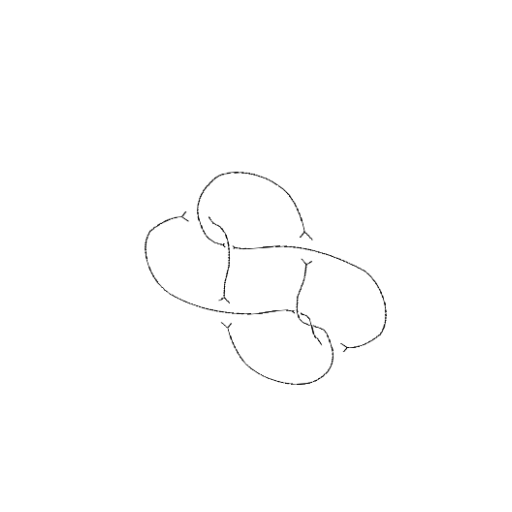
Crossing number: 7